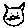
Label: cat